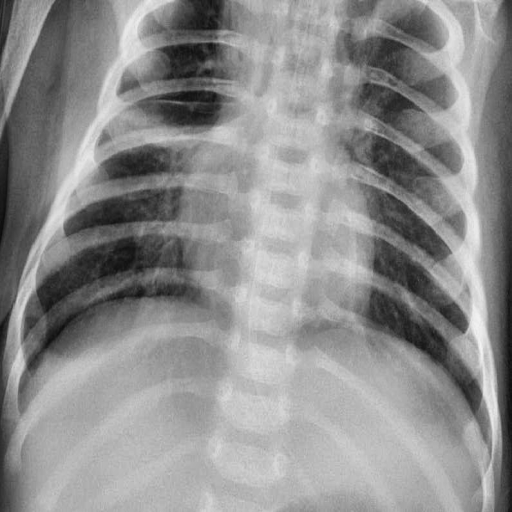
Finding: PNEUMONIA